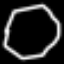
Label: octagon